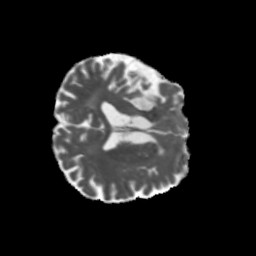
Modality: MD
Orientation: axial
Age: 74
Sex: male
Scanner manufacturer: siemens
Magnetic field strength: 3 T
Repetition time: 5.47 s
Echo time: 0.0854 s